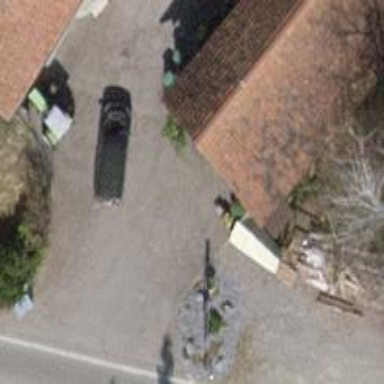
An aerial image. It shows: Farm shop.